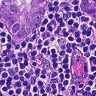
Metastatic tissue present: yes